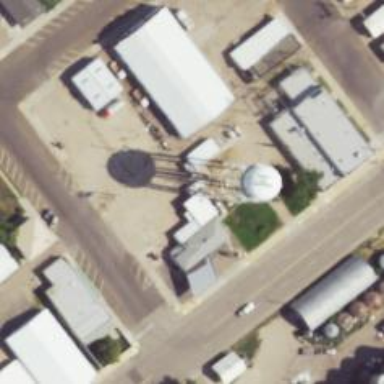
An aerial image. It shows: Water tower that is man-made.